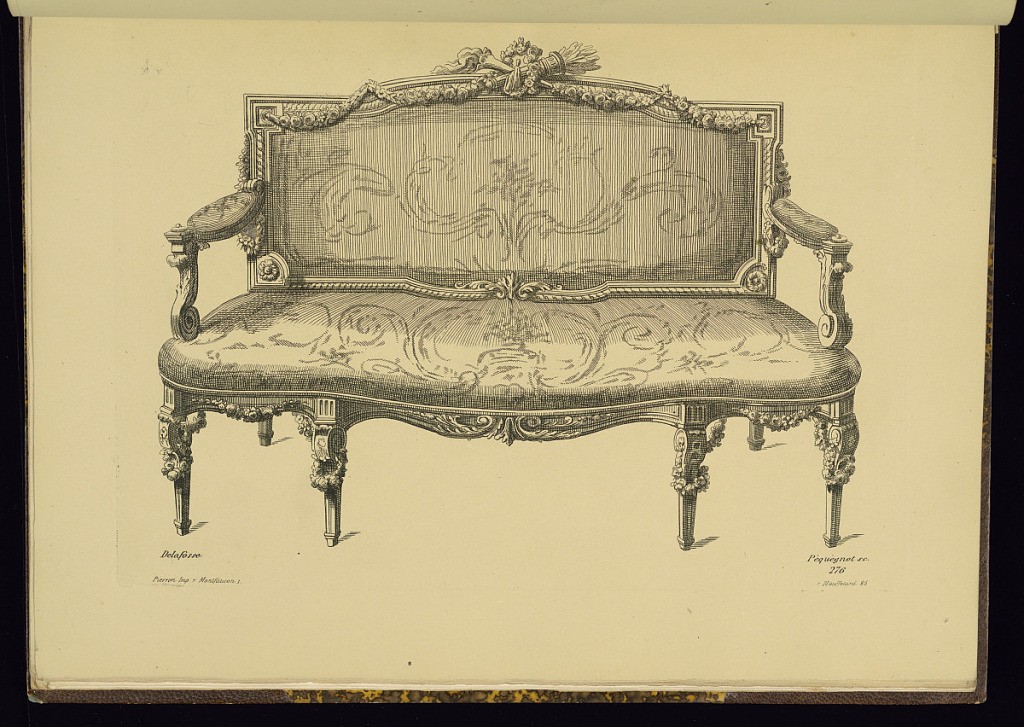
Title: Design for a Sofa
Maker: Jean-Charles Delafosse, French, 1734 – 1789
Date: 1862
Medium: Etching on paper
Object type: Print
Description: Design for an upholstered sofa with a carved frame featuring festoons of flowers, quiver of arrows, flaming torch, rosettes, scrolling leaves, and fluting. The plate is signed with the printmaker, publisher, and original designer, and numbered.